Question: I've been trying to find something that is similar to this:
I cannot seem to find anything on CocoPods or anything that will allow you to snap multiple photos and then return to a view with the snapped images. I can only find ones that will allow you to select them from the gallery multiple at a time, and return them. My question is: is it even possible to allow someone to snap multiple photos in one uipickercontroller as seen above?
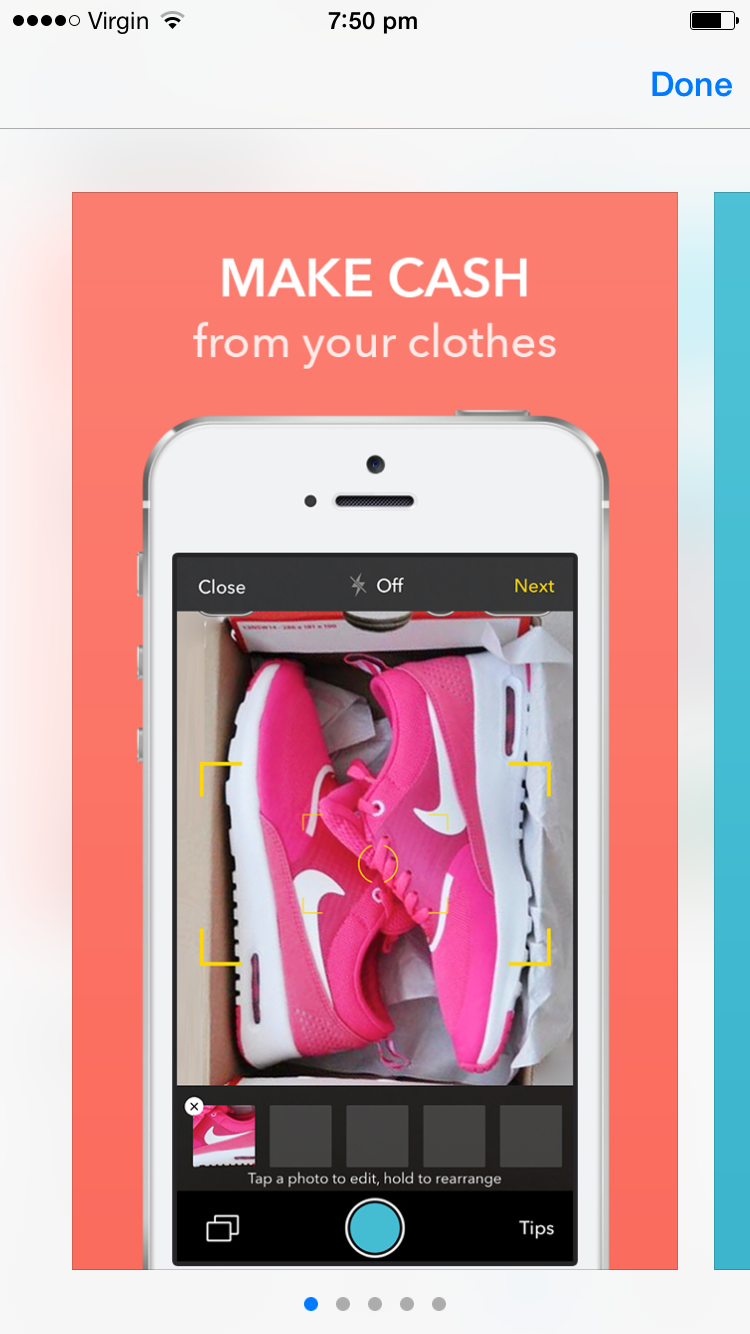
Answer: use is a sample project provided by , the sample project is downloaded at <URL>. It allows you to make own custom 'OverlayViewController' . this sample project surely solve your issue.
the screen shot of the 'xib' 'overlay' name